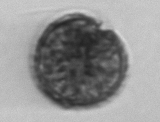
Label: Alexandrium_catenella